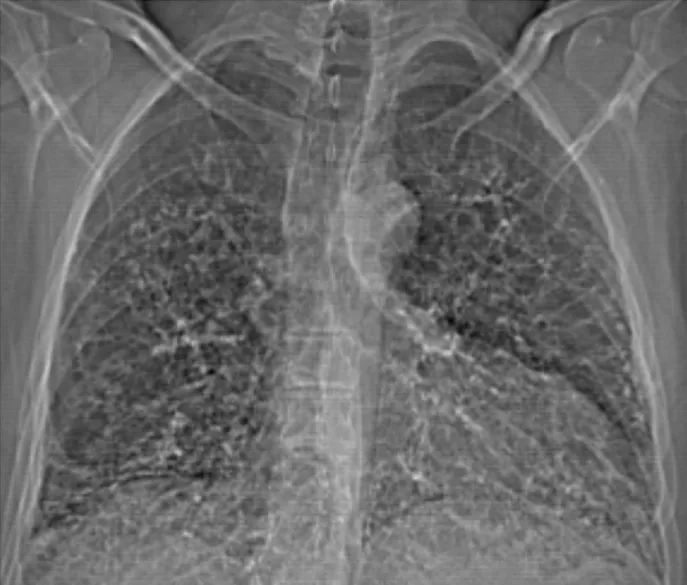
Chest x-ray demonstrating bilateral calcifications and interstitial changes on initial workup.
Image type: radiology (x_ray)